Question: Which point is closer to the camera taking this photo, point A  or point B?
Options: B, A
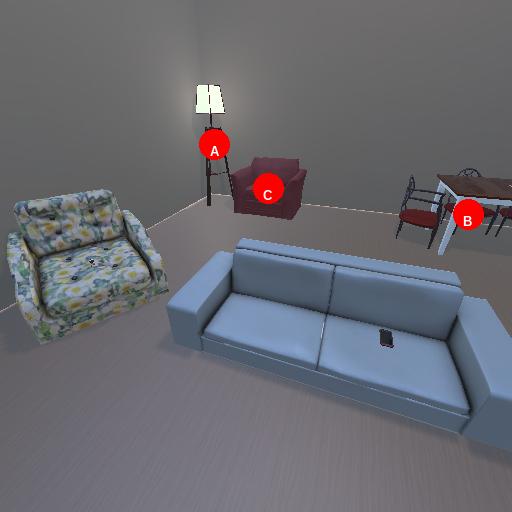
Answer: B